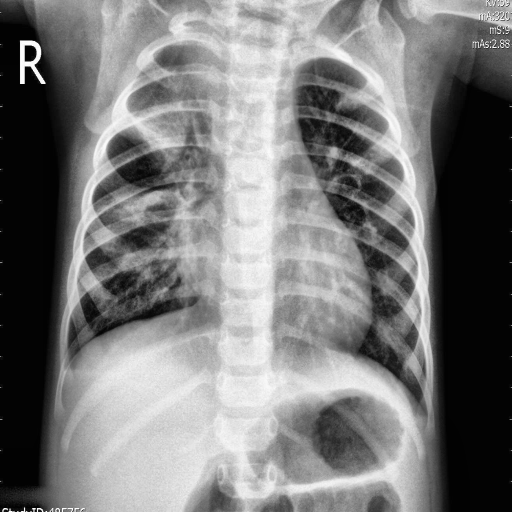
Finding: PNEUMONIA